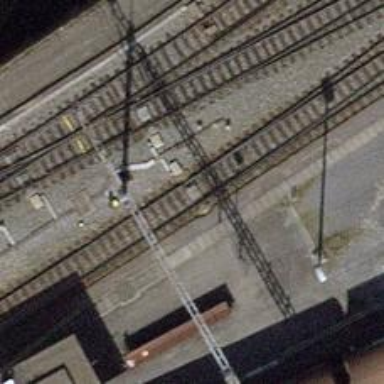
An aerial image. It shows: Railway switch.